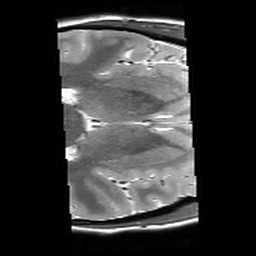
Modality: T2starw
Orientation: axial
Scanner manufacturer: siemens
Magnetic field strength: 3 T
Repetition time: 8.1 s
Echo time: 0.05 s